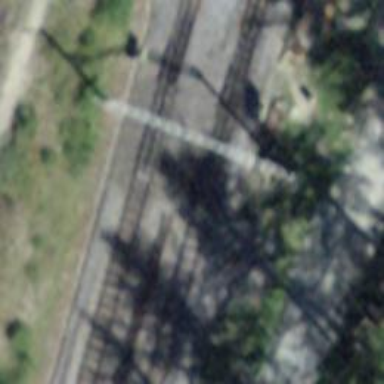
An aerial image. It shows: Catenary mast for power lines.